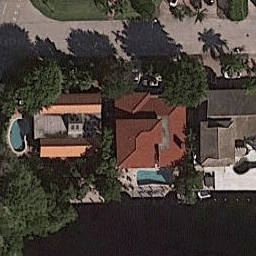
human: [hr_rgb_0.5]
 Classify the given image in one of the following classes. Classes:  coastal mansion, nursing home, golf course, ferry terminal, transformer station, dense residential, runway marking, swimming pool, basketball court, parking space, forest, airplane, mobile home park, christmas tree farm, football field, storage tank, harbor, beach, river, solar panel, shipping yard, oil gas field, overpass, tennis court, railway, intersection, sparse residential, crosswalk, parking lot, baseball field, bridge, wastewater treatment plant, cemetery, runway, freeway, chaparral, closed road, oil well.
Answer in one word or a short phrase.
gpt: coastal mansion